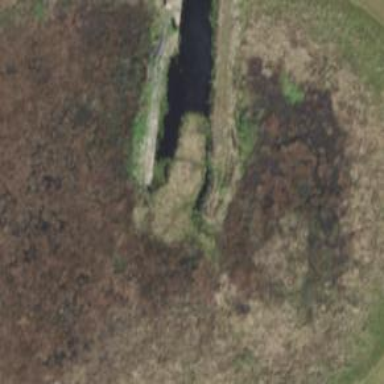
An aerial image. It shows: Marshy wetland area.